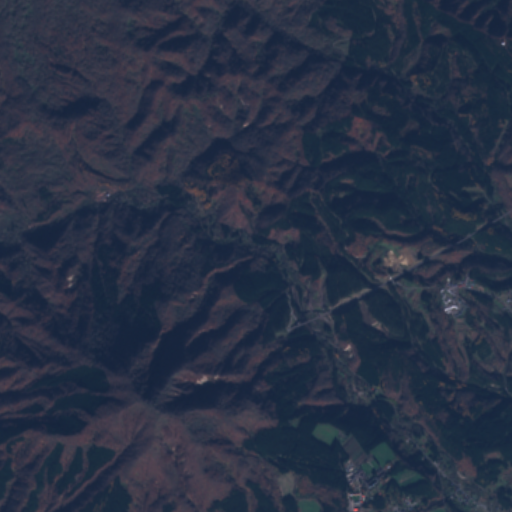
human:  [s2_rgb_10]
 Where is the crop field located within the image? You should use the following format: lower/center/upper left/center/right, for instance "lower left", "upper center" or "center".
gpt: The crop field is located in the lower right of the image.
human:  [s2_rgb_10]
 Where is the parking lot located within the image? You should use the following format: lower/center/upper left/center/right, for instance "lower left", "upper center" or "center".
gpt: The parking lot is located in the lower right of the image.
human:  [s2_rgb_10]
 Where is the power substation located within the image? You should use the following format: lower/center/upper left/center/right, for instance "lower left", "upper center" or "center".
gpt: The power substation is located in the lower right of the image.
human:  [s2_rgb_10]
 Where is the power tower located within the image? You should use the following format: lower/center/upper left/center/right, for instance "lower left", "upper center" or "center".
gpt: The power tower is located in the lower right of the image.
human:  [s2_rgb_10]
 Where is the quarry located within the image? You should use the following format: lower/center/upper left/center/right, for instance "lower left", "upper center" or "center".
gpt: There is no quarry in the image.